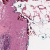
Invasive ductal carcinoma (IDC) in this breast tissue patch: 0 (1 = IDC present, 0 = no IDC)